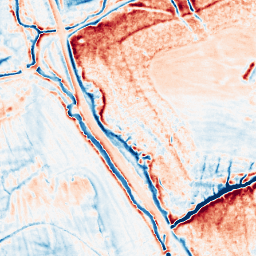
Category: classical
Decomposition family: uniform
Decomposition parameters: size: 10
Upsampling method: linear_exact
Upsampling parameters: scale: 4
Upsampling scale: 4